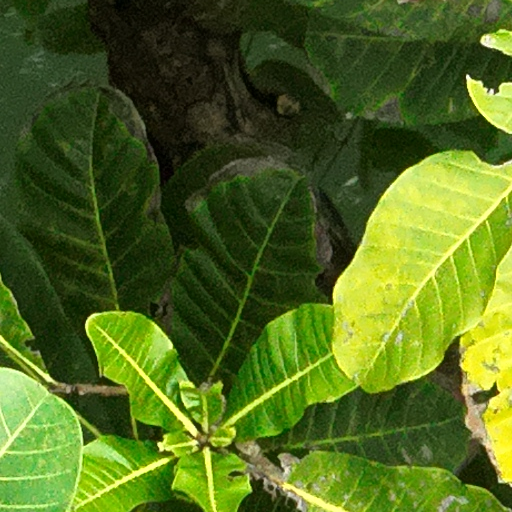
Species: Anacardium excelsum
GBIF accepted scientific name: Anacardium excelsum
Crown area (m\u00b2): 198.469